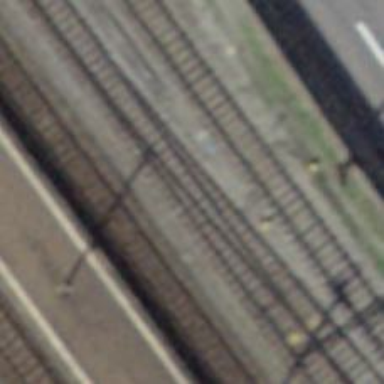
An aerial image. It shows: Siding railway line with electrified contact line for the trains.